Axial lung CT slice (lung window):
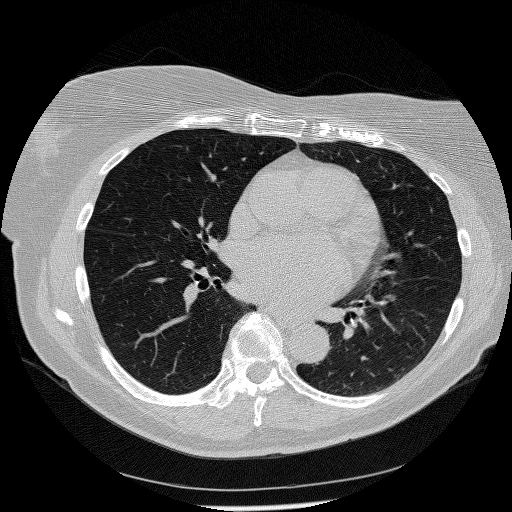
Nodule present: no